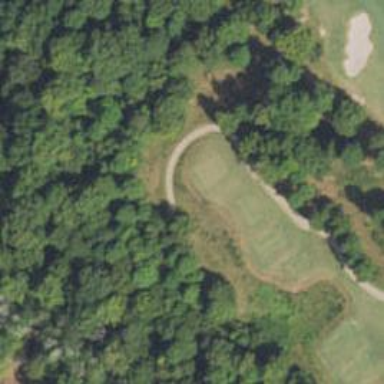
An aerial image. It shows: View of golf hole.